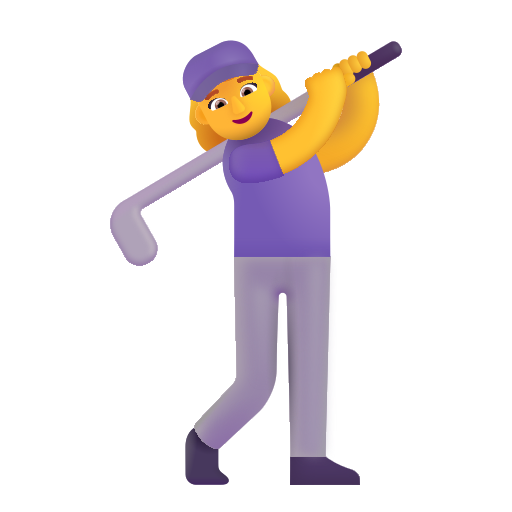
woman golfing color default